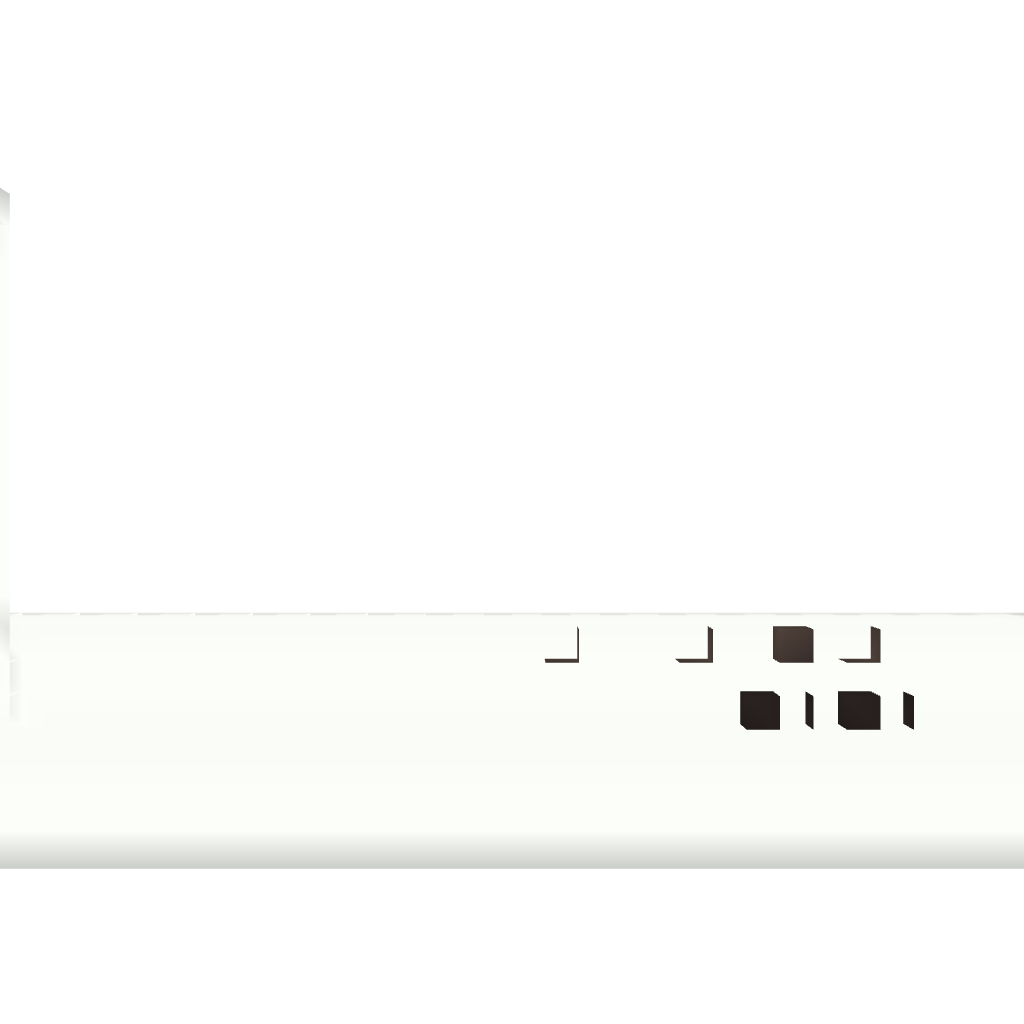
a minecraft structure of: A redstone cannon.